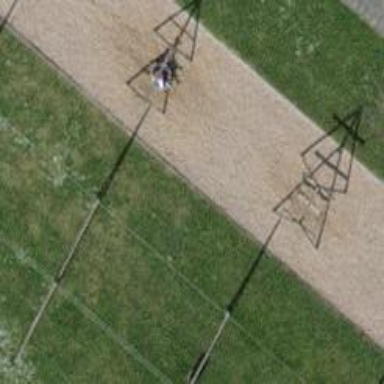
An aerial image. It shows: Playground area for leisure activities on the land.